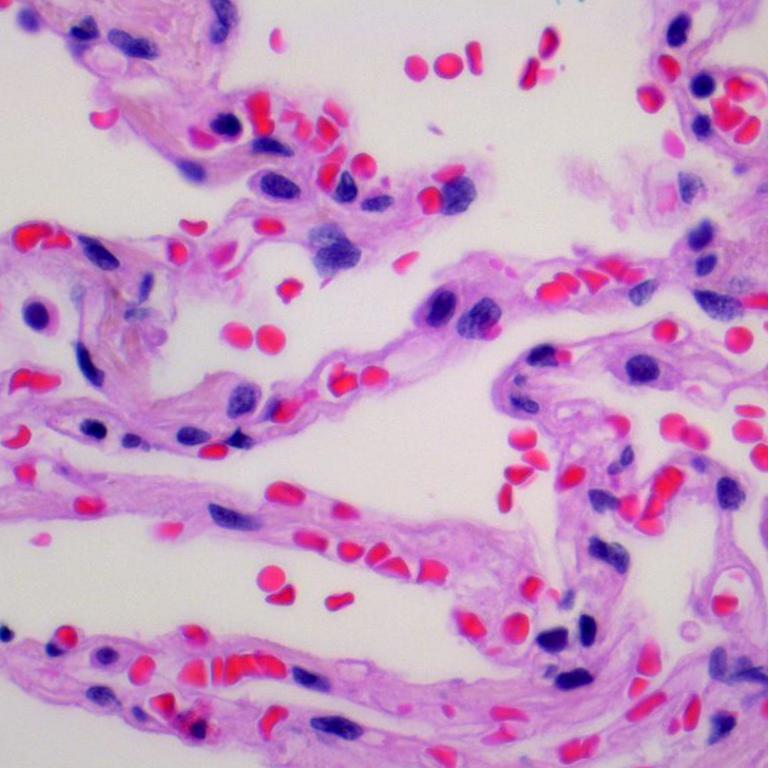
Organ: lung
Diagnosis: benign